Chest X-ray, PA view. Patient: 64 years old, sex M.
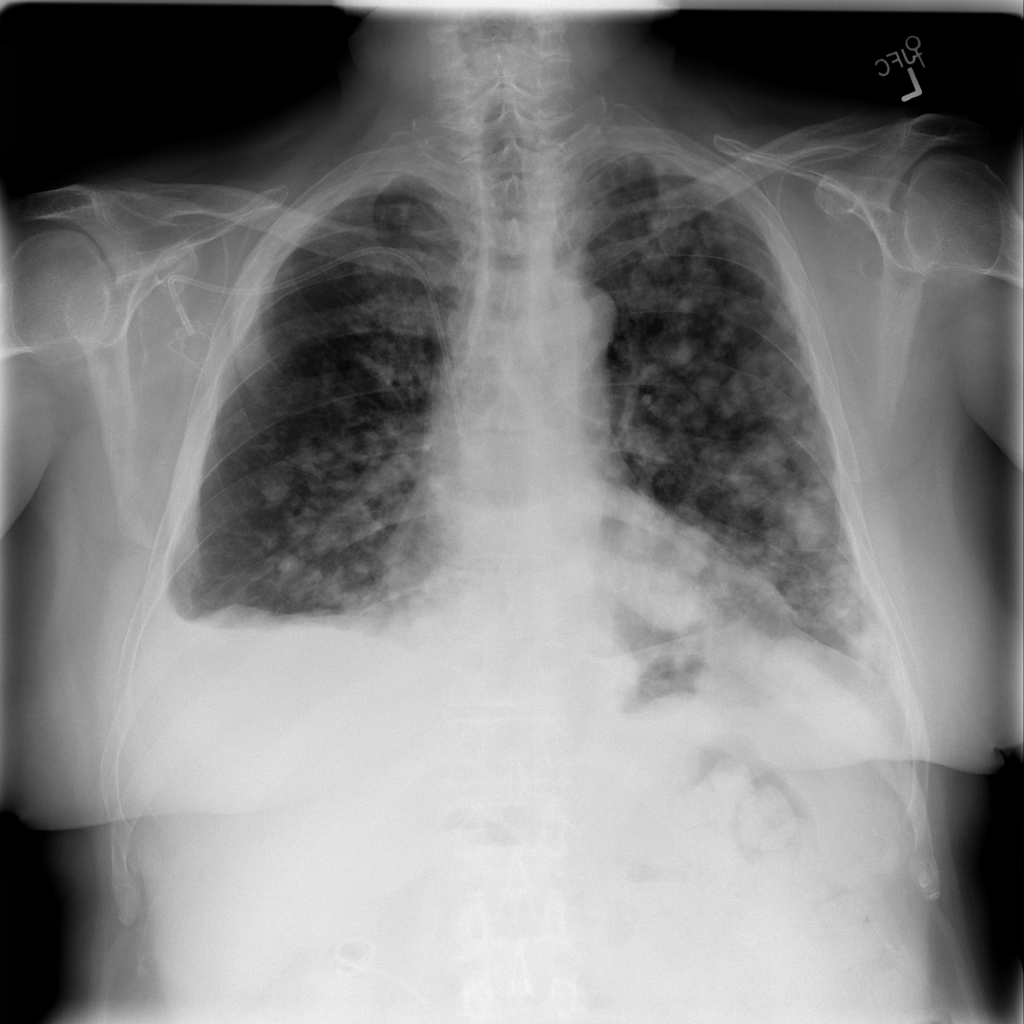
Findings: Effusion, Mass, Nodule